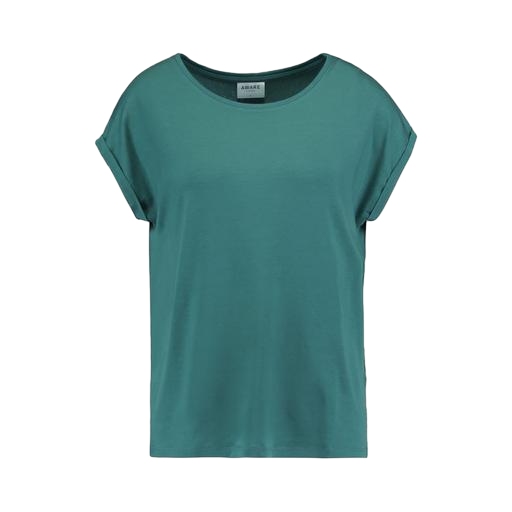
boxy fit t-shirt, cap-sleeved tee, green scoop-neck tee, white background